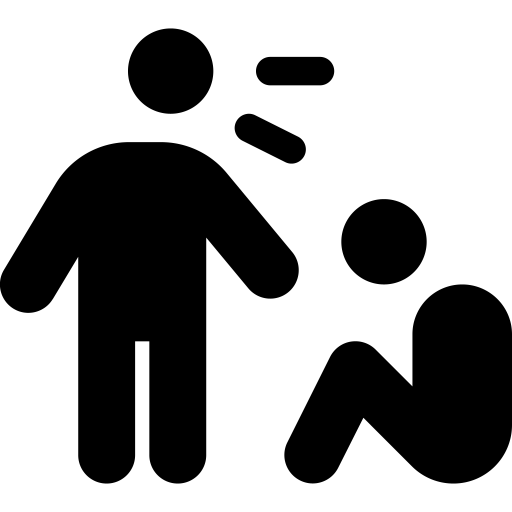
Tags: icon, FontAwesome, fa-icon, solid, person, harassing